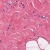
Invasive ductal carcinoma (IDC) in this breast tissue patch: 0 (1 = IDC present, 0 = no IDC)